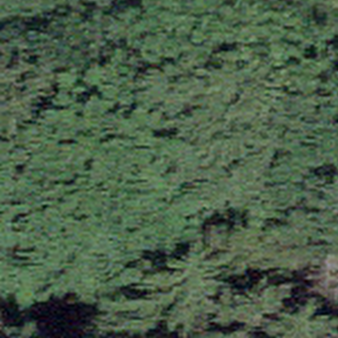
Label: other